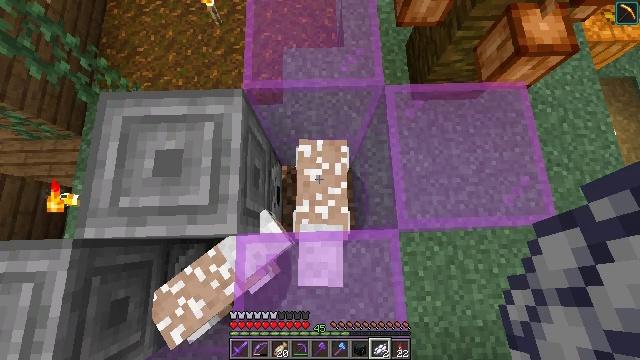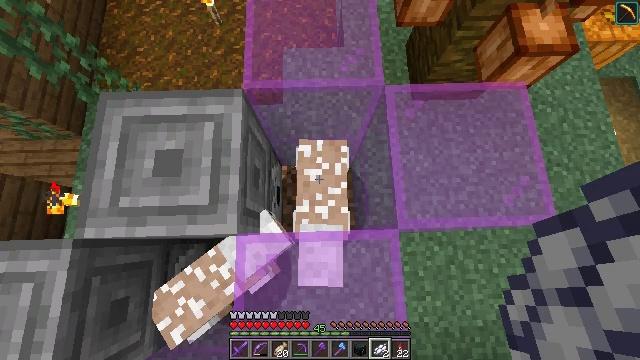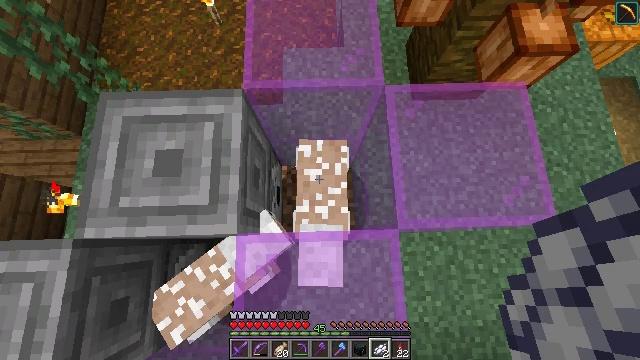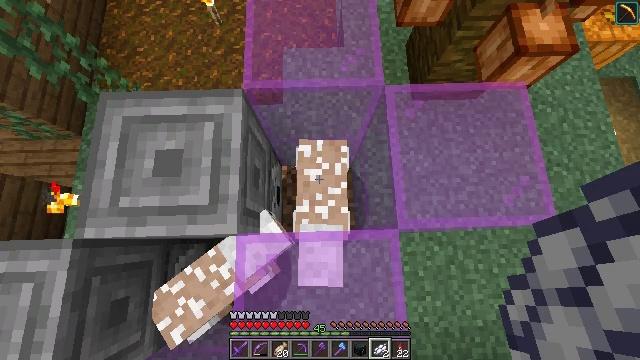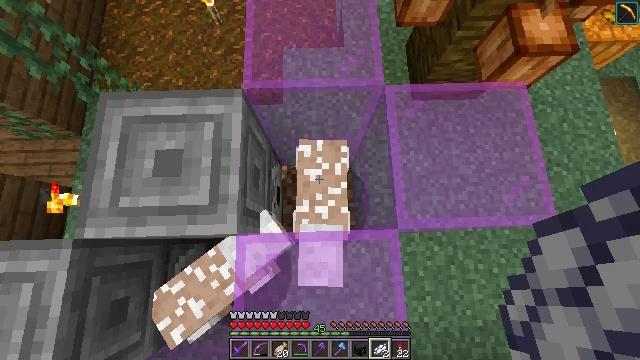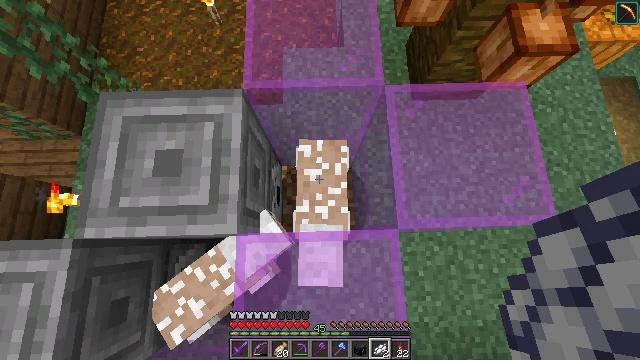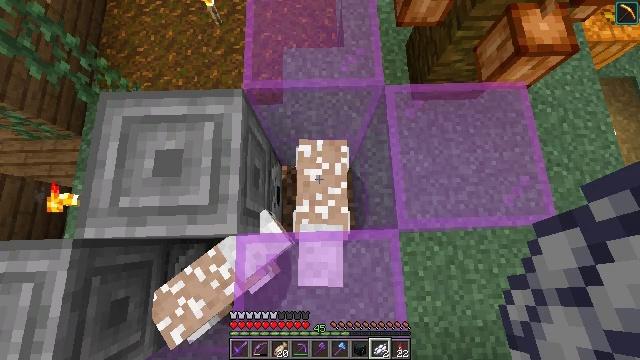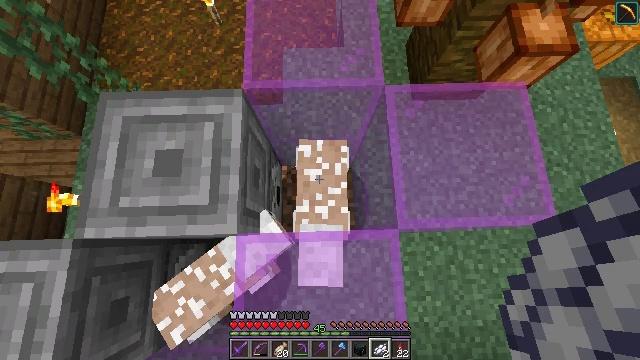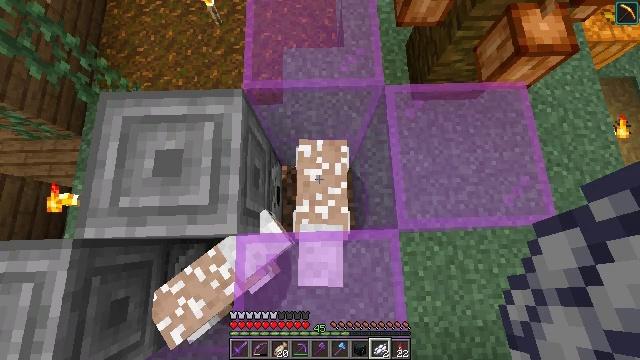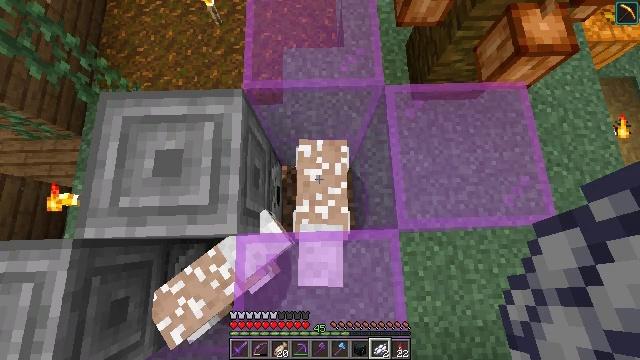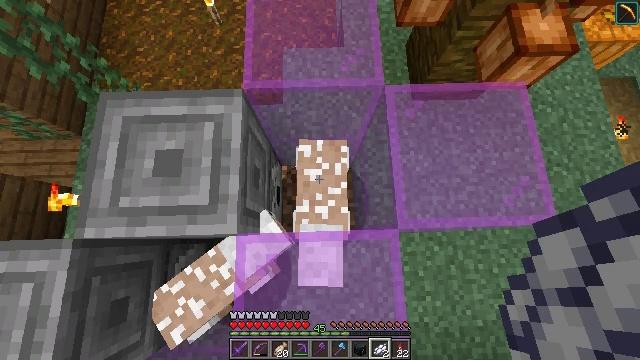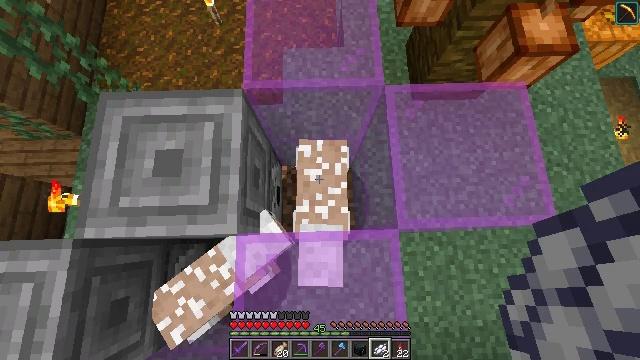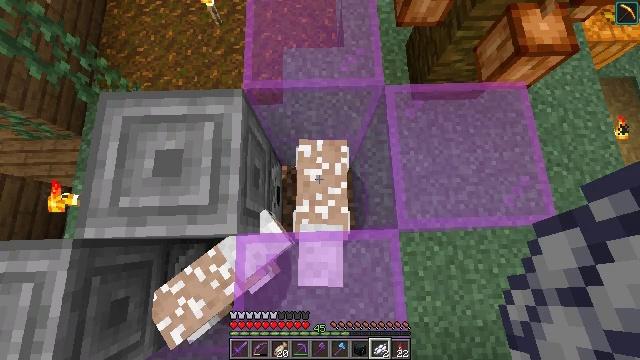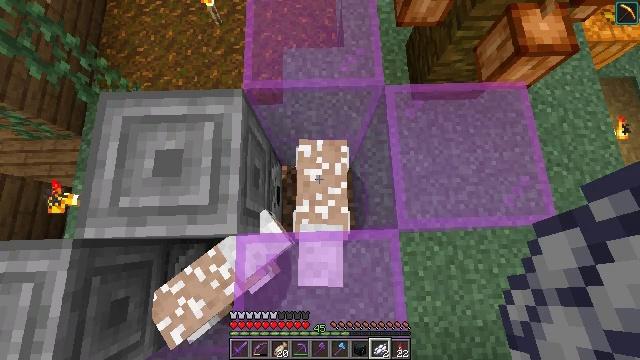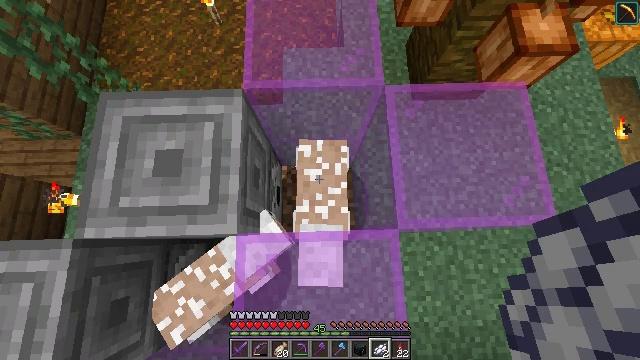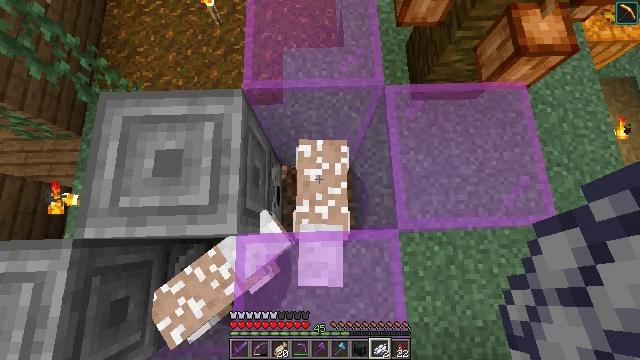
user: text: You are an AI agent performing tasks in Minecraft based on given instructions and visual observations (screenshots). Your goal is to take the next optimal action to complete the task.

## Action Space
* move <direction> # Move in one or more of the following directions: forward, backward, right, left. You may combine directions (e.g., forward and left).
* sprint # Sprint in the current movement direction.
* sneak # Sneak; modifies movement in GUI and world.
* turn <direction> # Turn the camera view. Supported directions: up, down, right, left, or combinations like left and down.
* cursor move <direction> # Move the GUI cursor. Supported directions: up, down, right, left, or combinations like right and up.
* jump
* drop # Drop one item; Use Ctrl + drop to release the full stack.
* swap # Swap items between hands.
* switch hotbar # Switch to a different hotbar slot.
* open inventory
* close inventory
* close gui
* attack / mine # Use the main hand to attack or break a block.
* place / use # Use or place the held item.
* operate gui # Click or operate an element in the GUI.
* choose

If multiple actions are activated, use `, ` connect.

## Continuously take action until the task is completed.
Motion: motion action
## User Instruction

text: drop white dye
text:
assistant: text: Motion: no_op
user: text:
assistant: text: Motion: no_op
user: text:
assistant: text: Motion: no_op
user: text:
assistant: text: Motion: no_op
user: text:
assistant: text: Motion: no_op
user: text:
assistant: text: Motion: no_op
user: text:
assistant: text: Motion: no_op
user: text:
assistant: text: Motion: no_op
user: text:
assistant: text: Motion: no_op
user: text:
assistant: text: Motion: no_op
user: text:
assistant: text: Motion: no_op
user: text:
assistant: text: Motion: no_op
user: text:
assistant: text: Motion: no_op
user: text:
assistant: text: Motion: no_op
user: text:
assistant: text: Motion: use / place
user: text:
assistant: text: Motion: use / place
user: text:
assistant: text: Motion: use / place
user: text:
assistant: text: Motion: use / place
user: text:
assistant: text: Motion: use / place
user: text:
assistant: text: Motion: use / place
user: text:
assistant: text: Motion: use / place
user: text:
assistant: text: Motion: use / place
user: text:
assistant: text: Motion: use / place
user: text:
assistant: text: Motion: use / place
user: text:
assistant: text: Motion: use / place
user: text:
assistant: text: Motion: use / place
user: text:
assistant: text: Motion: use / place
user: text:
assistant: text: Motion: use / place
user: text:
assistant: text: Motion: use / place
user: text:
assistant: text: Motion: use / place